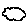
Label: cloud